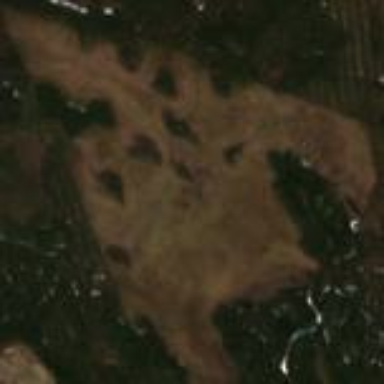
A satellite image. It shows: Swamp in wetland area.